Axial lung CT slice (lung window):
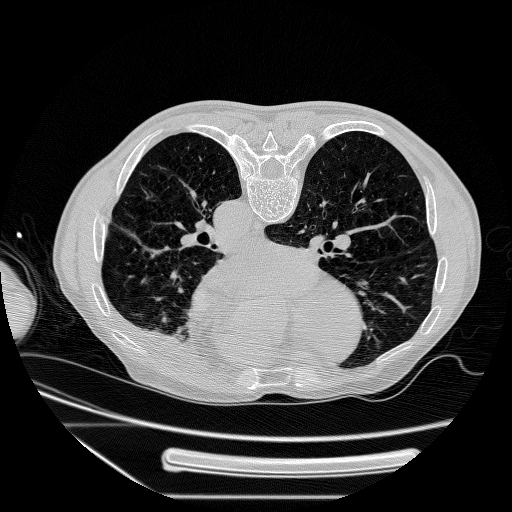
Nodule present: no